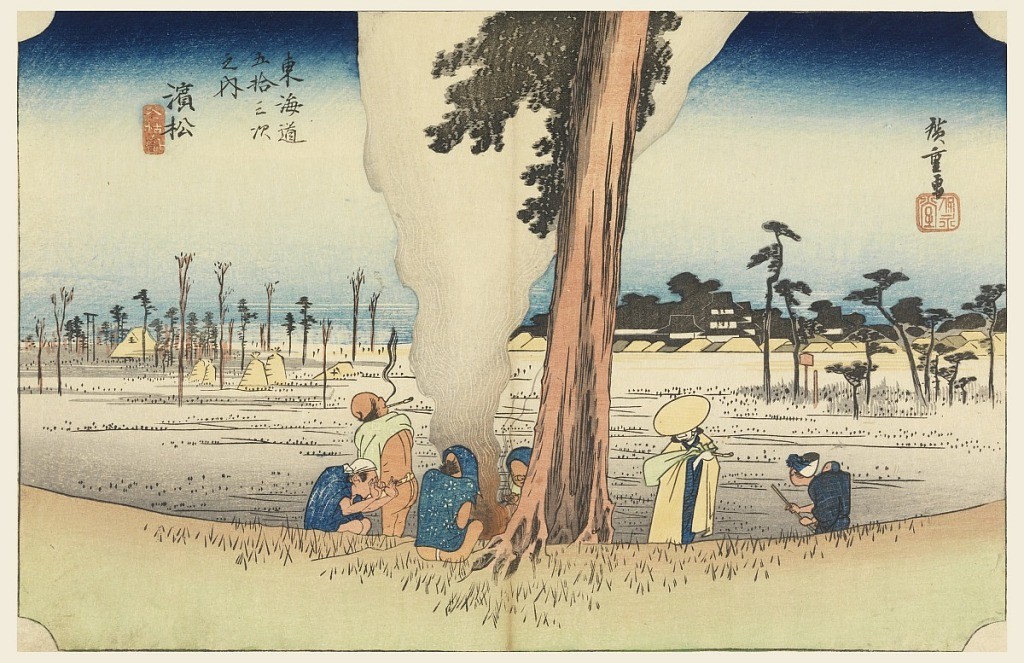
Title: Hamamatsu, Wintertime, in The Fifty-Three Stations of the Tokaido Road (Tokaido Gojusan Tsugi-no Uchi)
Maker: Ando Hiroshige, Japanese, 1797–1858
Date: ca. 1834
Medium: Woodblock print (ukiyo-e) on mulberry paper (washi), ink with color
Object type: Print
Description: Here is the subdued scene of farmers warming themselves by a fire under a giant cryptomeria tree overlooks the famous battlefield of Mikatagahara and castle of the first Tokugawa shogun, Ieyasu.